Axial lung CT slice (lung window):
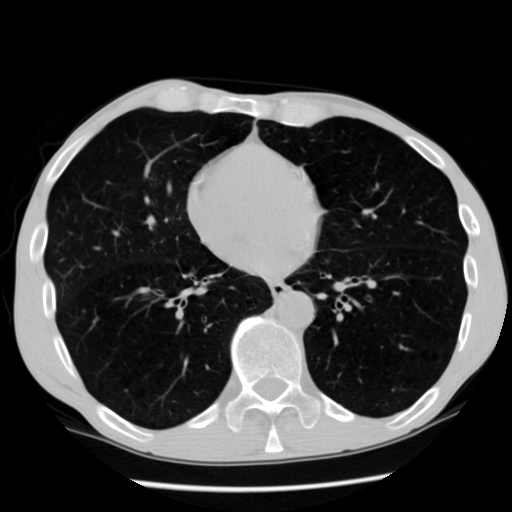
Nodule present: no